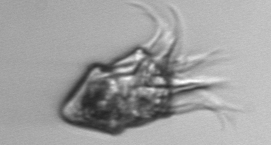
Label: Strombidium_inclinatum